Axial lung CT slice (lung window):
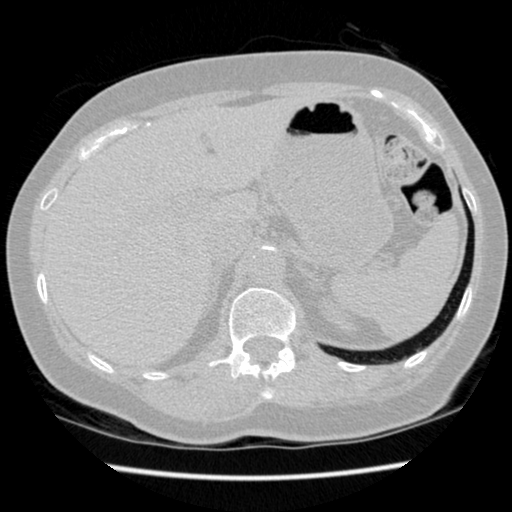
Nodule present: no